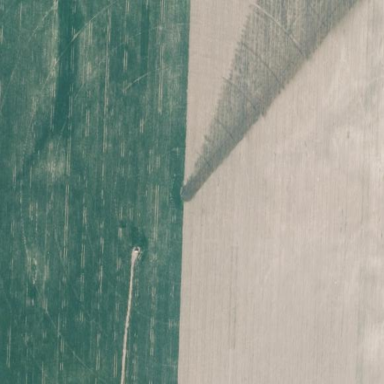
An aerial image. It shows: Farmland with pivot irrigation system.